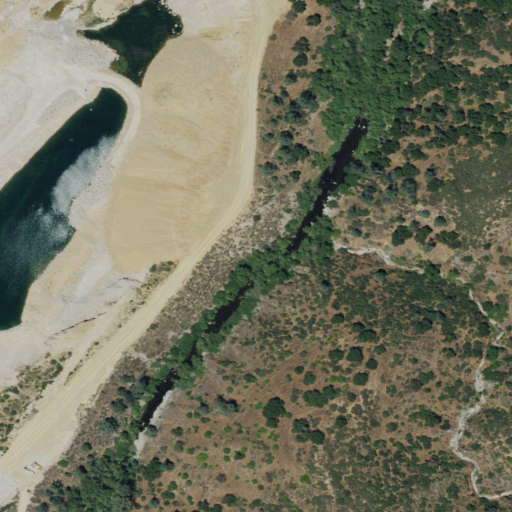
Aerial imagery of valley in California named Calf Canyon containing shrub, barren land, woody wetlands, grassland, and open water